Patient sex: F
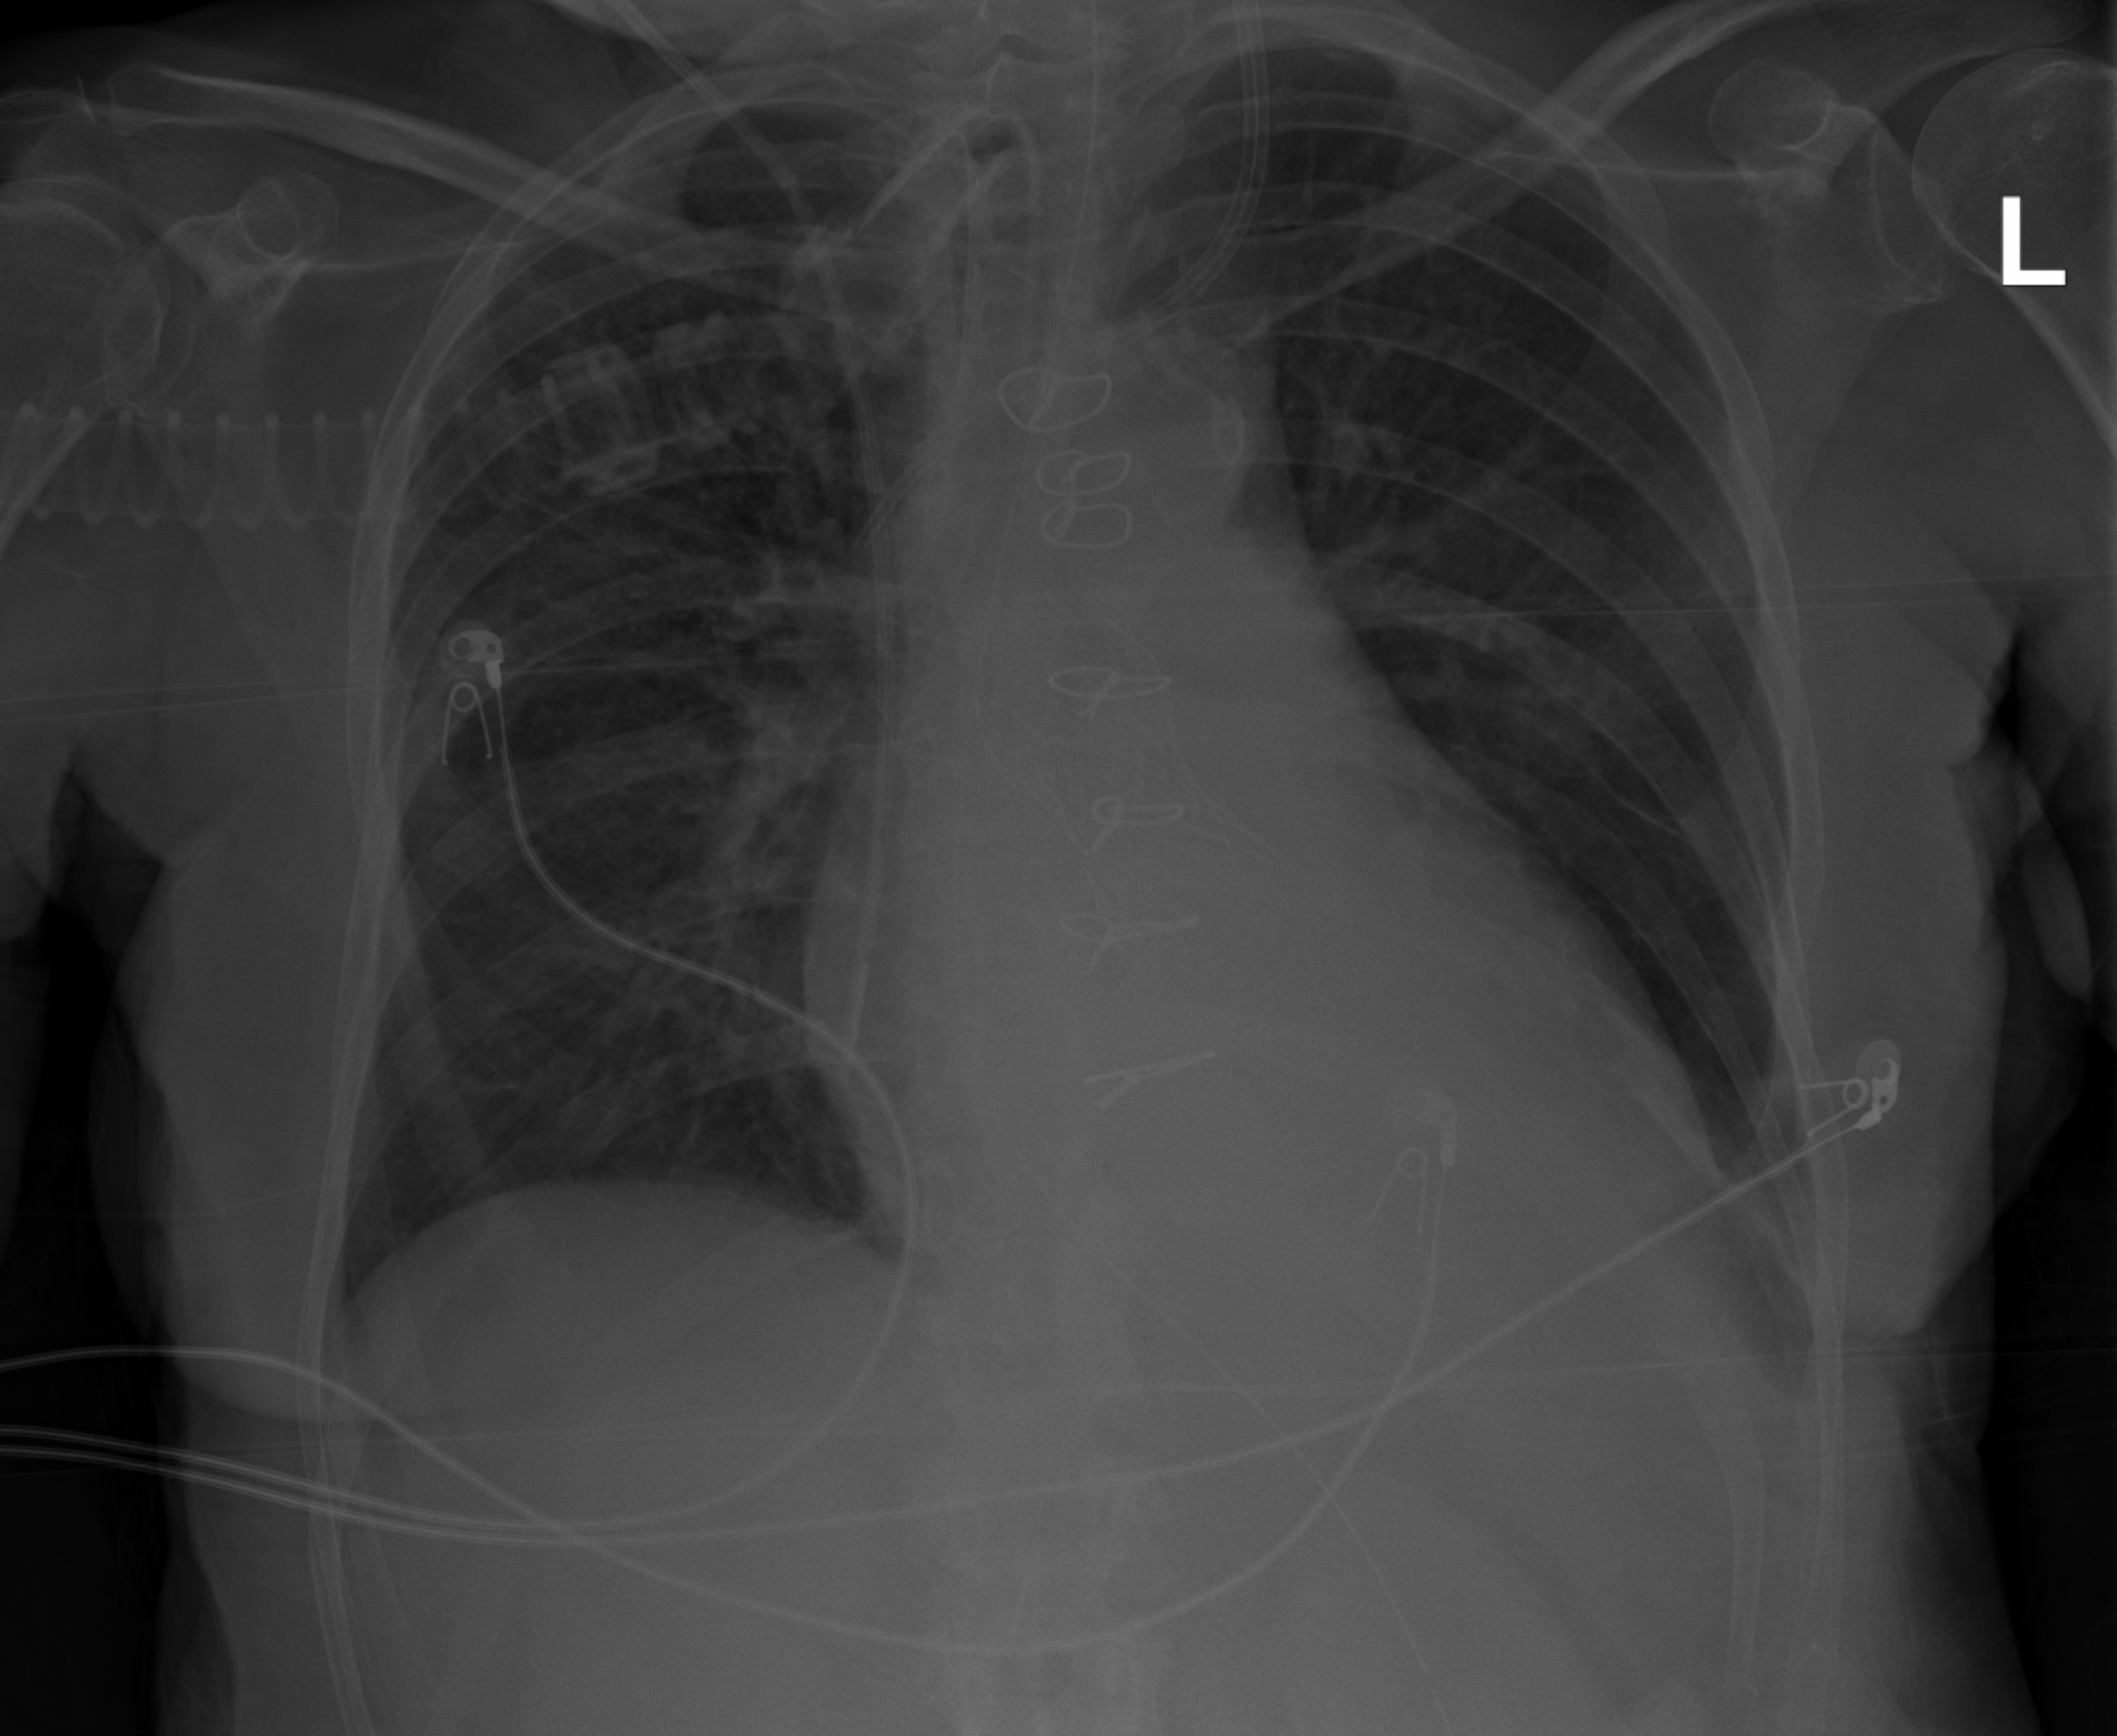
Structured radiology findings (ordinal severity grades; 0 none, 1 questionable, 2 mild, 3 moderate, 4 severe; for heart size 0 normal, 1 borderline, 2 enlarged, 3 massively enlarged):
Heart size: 2
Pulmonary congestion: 2
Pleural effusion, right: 0
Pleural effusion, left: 1
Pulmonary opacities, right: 0
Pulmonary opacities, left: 0
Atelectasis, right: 0
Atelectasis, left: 0